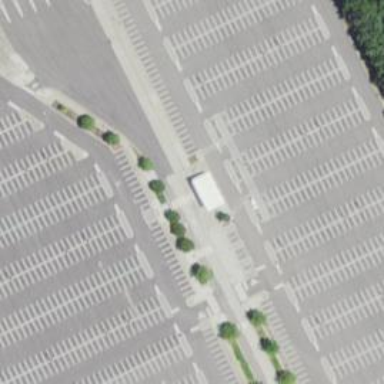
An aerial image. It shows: Parking space is available.